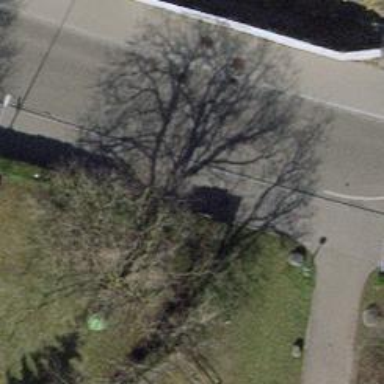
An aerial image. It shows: Asphalt sidewalk path.